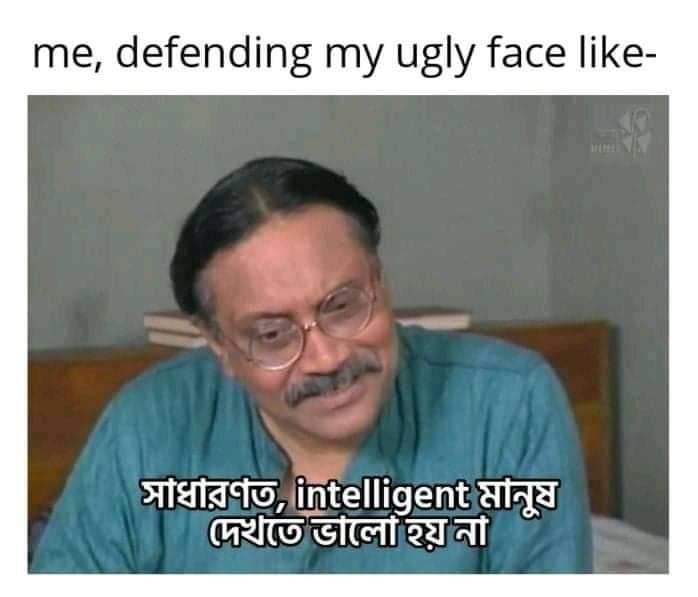
Caption: me, defending my ugly face like-  সাধারণত, intelligent মানুষ দেখতে ভালো হয় না
Label: non-hate